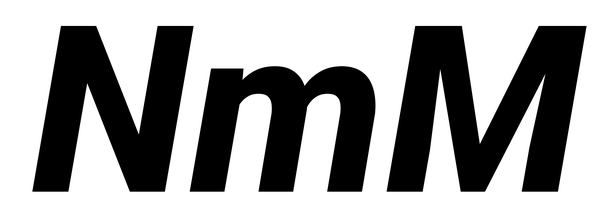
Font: Roboto-Italic_ExtraBold_Italic